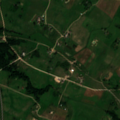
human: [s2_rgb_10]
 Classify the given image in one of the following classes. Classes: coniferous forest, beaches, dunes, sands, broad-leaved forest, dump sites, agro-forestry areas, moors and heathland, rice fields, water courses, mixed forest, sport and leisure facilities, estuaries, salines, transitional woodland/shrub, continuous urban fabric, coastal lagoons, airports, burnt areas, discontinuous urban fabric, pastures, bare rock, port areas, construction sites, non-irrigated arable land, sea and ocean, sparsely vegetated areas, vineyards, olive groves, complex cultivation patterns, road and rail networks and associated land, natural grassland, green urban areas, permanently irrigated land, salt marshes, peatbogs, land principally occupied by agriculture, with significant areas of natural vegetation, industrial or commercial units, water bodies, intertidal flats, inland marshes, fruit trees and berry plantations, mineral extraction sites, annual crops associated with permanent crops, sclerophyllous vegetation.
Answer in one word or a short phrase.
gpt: non-irrigated arable land, pastures, complex cultivation patterns, broad-leaved forest